Question:
The gear button in the above picture is positioned absolute inside the textarea element, but the text is getting overlapped with it. I don't want to apply padding-right property.
I am new with HTML and CSS. How to stop text getting collapsed with gear button.
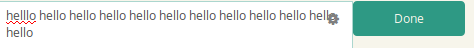
Answer: You don't really can get away from 'padding' as this is the right thing to do in your case.
(else please state why don't you want to use 'padding'?)
Check this code out, maybe you'll find it more elegant to use the icon as a 'background-image'.
You could play with the 'width', 'height', and 'padding-right' values:
HTML part:
'<textarea>hello hksjf askdjfj akldfla </textarea>'
CSS Part:
'''
textarea {
width: 100px;
height: 50px;
padding-right: 20px;
background-image: url('http://www.isilo.com/support/manual/iSiloIP/img/gearIcon.gif');
background-position: top right;
background-repeat: no-repeat;
}
'''
Also in jsFiddle:
<URL>